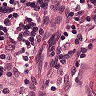
Metastatic tissue present: no